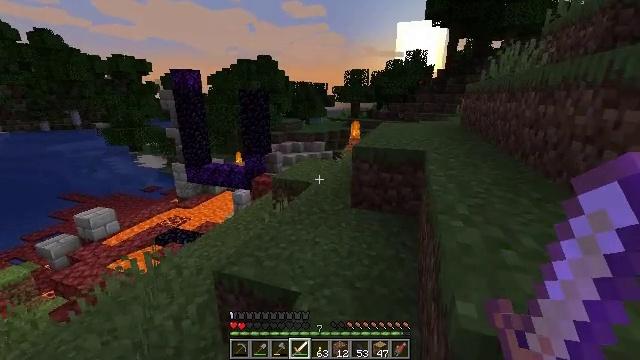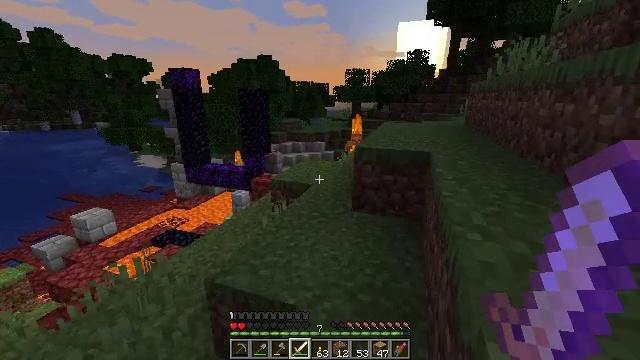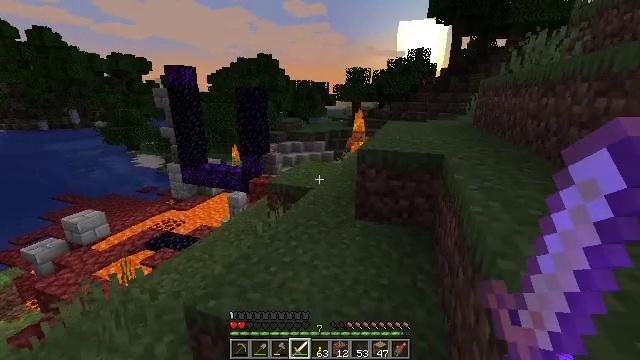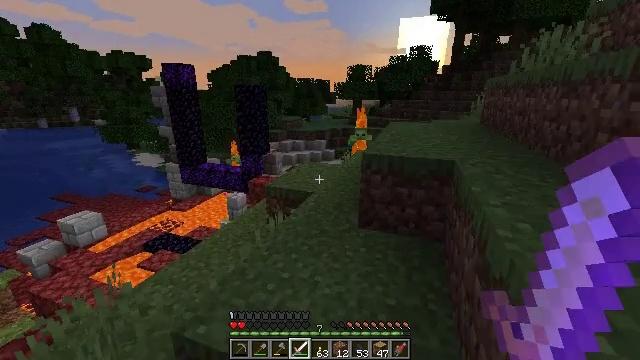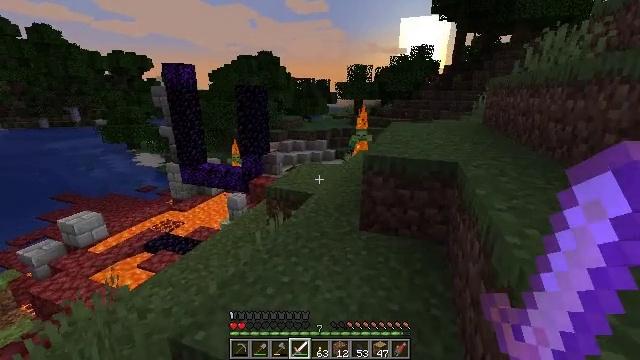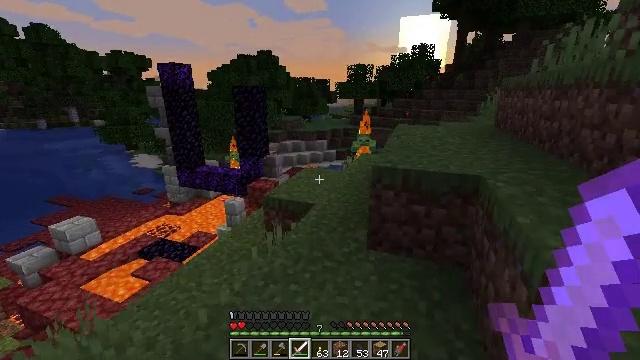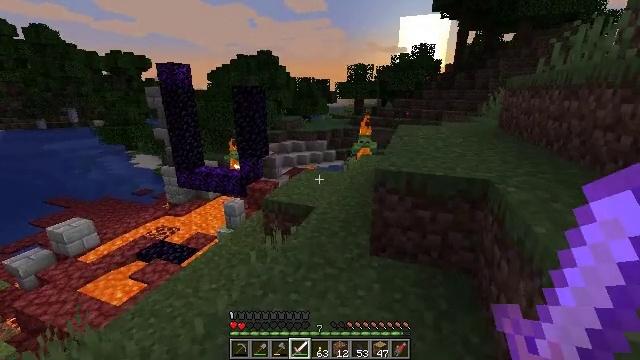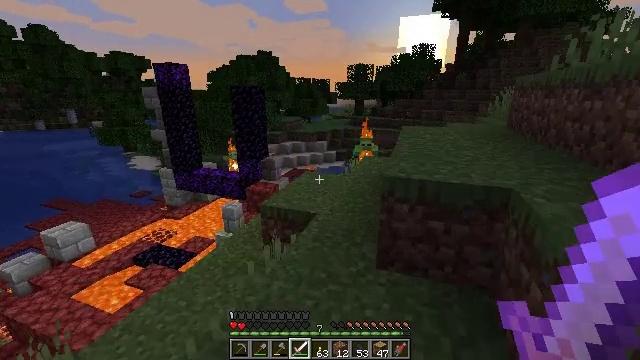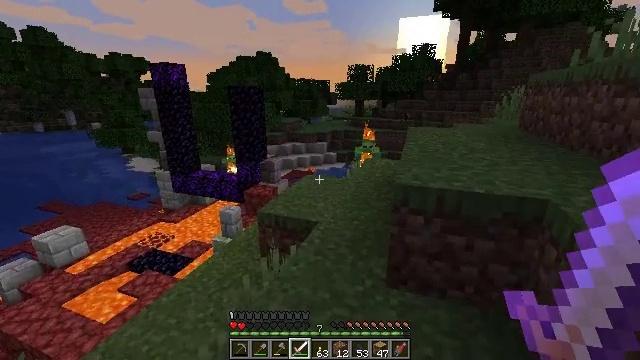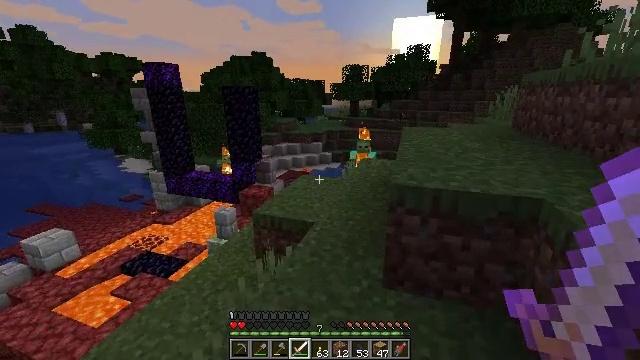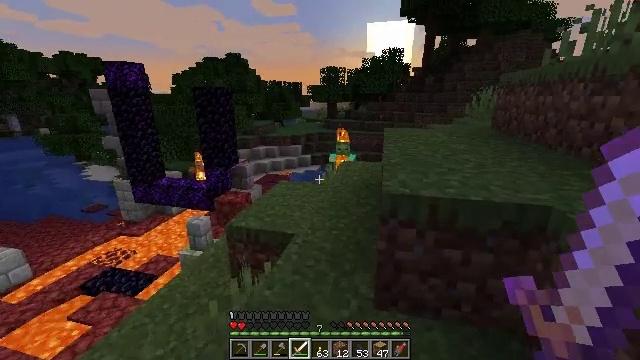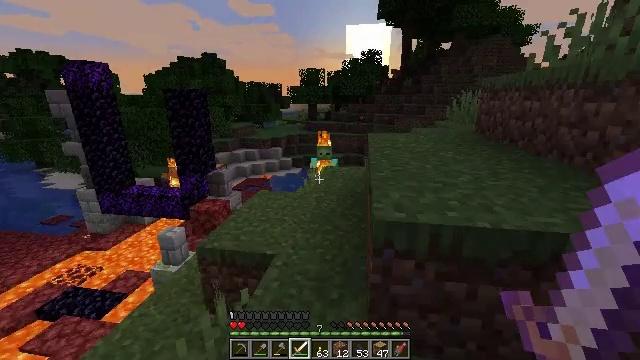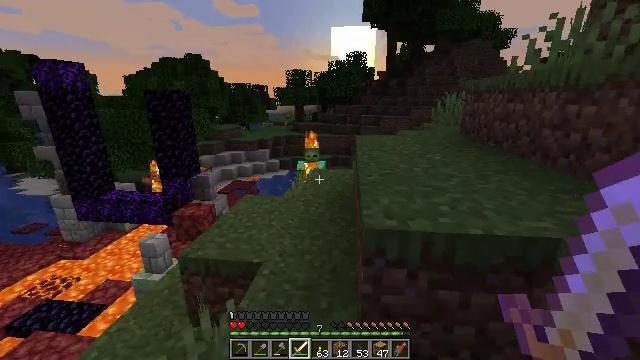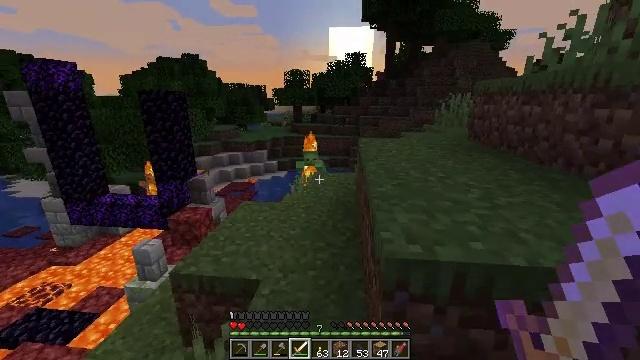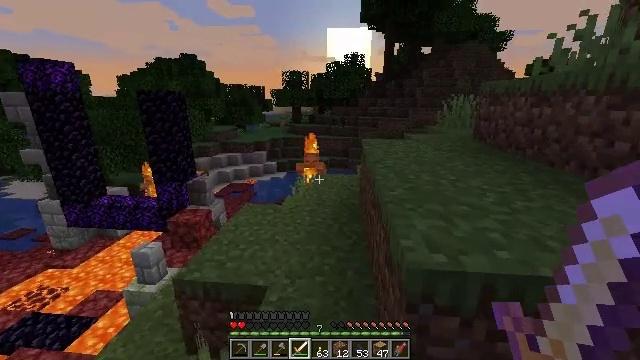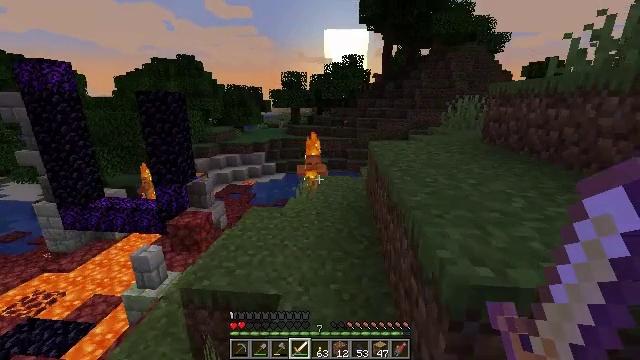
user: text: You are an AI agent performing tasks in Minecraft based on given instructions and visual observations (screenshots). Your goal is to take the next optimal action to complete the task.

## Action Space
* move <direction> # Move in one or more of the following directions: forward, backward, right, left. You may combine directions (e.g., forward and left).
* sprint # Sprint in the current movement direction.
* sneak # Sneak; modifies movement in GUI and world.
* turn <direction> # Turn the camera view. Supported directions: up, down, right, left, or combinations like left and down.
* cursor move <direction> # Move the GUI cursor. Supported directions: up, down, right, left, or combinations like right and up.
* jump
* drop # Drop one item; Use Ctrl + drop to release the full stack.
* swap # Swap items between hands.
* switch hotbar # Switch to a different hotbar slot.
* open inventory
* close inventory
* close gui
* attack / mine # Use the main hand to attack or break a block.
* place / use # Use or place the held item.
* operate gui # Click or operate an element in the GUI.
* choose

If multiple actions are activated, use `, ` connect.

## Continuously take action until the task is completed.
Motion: motion action
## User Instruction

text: Kill mobs.
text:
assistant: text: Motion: move forward
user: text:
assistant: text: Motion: move forward
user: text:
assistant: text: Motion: move forward
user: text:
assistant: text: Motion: move forward
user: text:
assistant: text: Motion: move forward
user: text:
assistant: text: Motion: move forward
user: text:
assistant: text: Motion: move forward
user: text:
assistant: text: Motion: move forward
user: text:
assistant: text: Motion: move forward, turn right
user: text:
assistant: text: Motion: move forward, turn right
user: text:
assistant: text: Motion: move forward, turn right
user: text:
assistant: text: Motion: move forward, turn right
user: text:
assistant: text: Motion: move left
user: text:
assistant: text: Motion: move left
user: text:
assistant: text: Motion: move forward and move left
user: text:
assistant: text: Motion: move forward
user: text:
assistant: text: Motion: move forward
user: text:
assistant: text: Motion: move forward
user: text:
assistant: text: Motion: move forward, turn right
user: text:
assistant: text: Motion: turn right
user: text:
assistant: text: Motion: no_op
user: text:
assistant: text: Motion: no_op
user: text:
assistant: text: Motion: no_op
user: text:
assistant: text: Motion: move forward
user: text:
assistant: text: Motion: move forward
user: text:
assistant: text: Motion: move forward
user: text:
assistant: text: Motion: move forward, turn down
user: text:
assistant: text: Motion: move forward
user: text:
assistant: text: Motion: move forward
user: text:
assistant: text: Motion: move forward